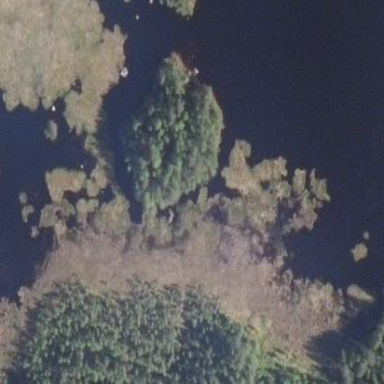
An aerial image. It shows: Islet covered with needle-leaved woodland.